Question: In .net win form application. I load dropdownlist like this.
'''
private void loadChannelCombo()
{
string sql = "select channelID,channelName from rechannel where isActive=1 order by channelName";
DataTable dt = DBHandler.GetData(sql);
ddlChannel.DataSource = dt;
ddlChannel.DisplayMember = "channelName";
ddlChannel.ValueMember = "channelID";
}
'''
now I want to do same in .net web aaplication. When I copy paste that code error occurred like

I want to do same as in web application. How can I Do that????
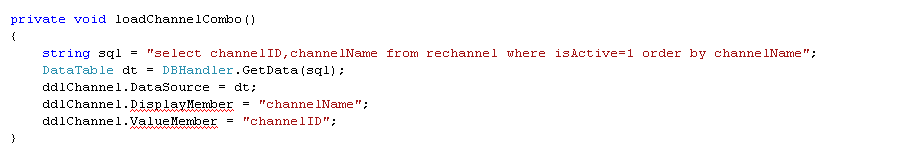
Answer: in asp.net datatextfield and datavaluefield are the exact alternatives for displaymember and valuemember. Use them!